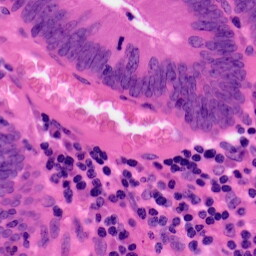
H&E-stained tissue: Colon